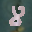
Label: 8